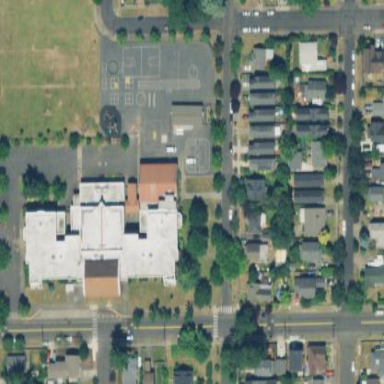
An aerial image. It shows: Asphalt schoolyard.